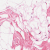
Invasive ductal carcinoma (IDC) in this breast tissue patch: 0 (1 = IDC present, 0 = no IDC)